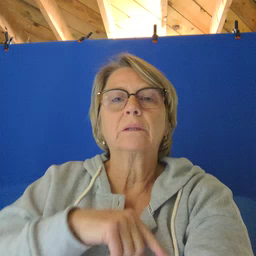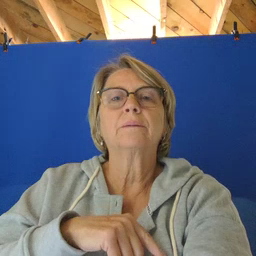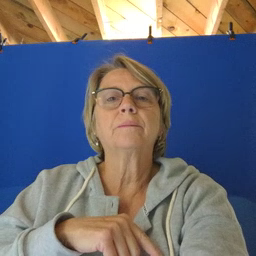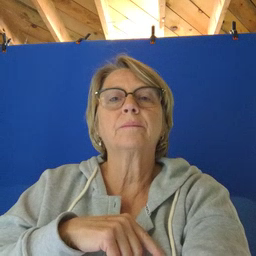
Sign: mouse